【题型】解答题　【知识点】解析几何　【难度】hard
已知椭圆 \(\Gamma: \frac{x^2}{4} + y^2 = 1\) 的左、右焦点分别为 \(F_1,F_2\)，右顶点为 \(A\)，上顶点为 \(B\)，设 \(P\) 为 \(\Gamma\) 上的一点。

\noindent
(1) 当 \(PF_1 \perp F_1F_2\) 时，求 \(|PF_2|\) 的值；

\noindent
(2) 若 \(P\) 点坐标为 \(\left(1,\frac{\sqrt{3}}{2}\right)\)，则在 \(\Gamma\) 上是否存在点 \(Q\) 使 \(\triangle APQ\) 的面积为 \(\frac{\sqrt{3}+1}{2}\)，若存在，请求出所有满足条件的点 \(Q\) 的坐标；若不存在，请说明理由；

\noindent
(3) 已知 \(D\) 点坐标为 \((0,m)\)，过点 \(P\) 和点 \(D\) 的直线 \(l\) 与椭圆 \(\Gamma\) 交于另一点 \(T\)，当直线 \(l\) 与 \(x\) 轴和 \(y\) 轴均不平行时，有 \(\overrightarrow{PT} \cdot (\overrightarrow{BP} + \overrightarrow{BT}) = 0\)，求实数 \(m\) 的取值范围。
【解答】
\noindent
【详解】（1）由椭圆方程知：$a=2$，$b=1$，$c=\sqrt{3}$，则 $F_1(-\sqrt{3},0)$，

\noindent
设 $P(-\sqrt{3},y_P)$，$\therefore \frac{3}{4} + y_P^2 = 1$，解得：$|y_P| = \frac{1}{2}$，即 $|PF_1| = \frac{1}{2}$，

\noindent
由椭圆定义知：$|PF_2| = 2a - |PF_1| = 4 - \frac{1}{2} = \frac{7}{2}$。

\noindent
（2）由（1）知：$A(2,0)$，

\noindent
$\because P\left(1,\frac{\sqrt{3}}{2}\right)$，$\therefore |AP| = \sqrt{(2-1)^2 + \left(0 - \frac{\sqrt{3}}{2}\right)^2} = \frac{\sqrt{7}}{2}$；

\noindent
若存在点 $Q$，使 $\triangle APQ$ 的面积为 $\frac{\sqrt{3}+1}{2}$，

\noindent
则点 $Q$ 到直线 $AP$ 的距离 $d = \frac{\sqrt{3}+1}{|AP|} = \frac{2\sqrt{21}+2\sqrt{7}}{7}$，

\noindent
$\because k_{AP} = \frac{\frac{\sqrt{3}}{2} - 0}{1 - 2} = -\frac{\sqrt{3}}{2}$，$\therefore \text{直线 } AP \text{ 方程为：} y = -\frac{\sqrt{3}}{2}(x-2)$，$\text{ 即 }$
\[
\sqrt{3}x + 2y - 2\sqrt{3} = 0,
\]
\noindent
设平行于直线 $AP$ 且到直线 $AP$ 的距离为 $\frac{2\sqrt{21}+2\sqrt{7}}{7}$ 的直线方程为 $\sqrt{3}x + 2y + q = 0$，
\[
\therefore \frac{|q + 2\sqrt{3}|}{\sqrt{7}} = \frac{2\sqrt{21}+2\sqrt{7}}{7}, \quad \text{解得：} \, q = 2 \text{ 或 } q = -2 - 4\sqrt{3};
\]
\noindent
当 $q = 2$ 时，直线方程为 $\sqrt{3}x + 2y + 2 = 0$，
由
\[
\begin{cases}
\sqrt{3}x + 2y + 2 = 0 \\
\frac{x^2}{4} + y^2 = 1
\end{cases}
\]
得：\(4x^2 + 4\sqrt{3}x = 0\)，解得：\(x = 0\) 或 \(x = -\sqrt{3}\)，

\(\therefore y = -1\) 或 \(y = \frac{1}{2}\)，\(\therefore\) 点 \(Q(0,-1)\) 或 \(Q\left(-\sqrt{3},\frac{1}{2}\right)\)；

当 \(q = -2 - 4\sqrt{3}\) 时，直线方程为 \(\sqrt{3}x + 2y - 2 - 4\sqrt{3} = 0\)，

由
\[
\begin{cases}
\sqrt{3}x + 2y - 2 - 4\sqrt{3} = 0 \\
\frac{x^2}{4} + y^2 = 1
\end{cases}
\]
得：\(x^2 - (6 + \sqrt{3})x + 12 + 4\sqrt{3} = 0\)，方程无解，

即直线 \(\sqrt{3}x + 2y - 2 - 4\sqrt{3} = 0\) 与椭圆 \(\Gamma\) 无交点，此时不存在满足题意的点 \(Q\)；

综上所述：存在满足条件的点 \(Q\)，\(Q\) 点坐标为 \((0,-1)\) 或 \(\left(-\sqrt{3},\frac{1}{2}\right)\)。

(3) 由题意可设直线 \(l: y = kx + m\)，\(P(x_1,y_1)\)，\(T(x_2,y_2)\)，

由
\[
\begin{cases}
y = kx + m \\
\frac{x^2}{4} + y^2 = 1
\end{cases}
\]
得：\((1 + 4k^2)x^2 + 8kmx + 4m^2 - 4 = 0\)，

\(\therefore \Delta = 16(1 + 4k^2 - m^2) > 0\)，即 \(k^2 > \frac{m^2 - 1}{4}\)，\(\therefore x_1 + x_2 = -\frac{8km}{1 + 4k^2}\)，\(x_1x_2 = \frac{4m^2 - 4}{1 + 4k^2}\)，

设线段 \(PT\) 中点为 \(G\)，则 \(\overrightarrow{BP} + \overrightarrow{BT} = 2\overrightarrow{BG}\)，\(\therefore \overrightarrow{PT} \cdot (\overrightarrow{BP} + \overrightarrow{BT}) = \overrightarrow{PT} \cdot 2\overrightarrow{BG} = 0\)，

\(\therefore PT \perp BG\)，又 \(G\) 为 \(PT\) 中点，\(\therefore |BP| = |BT|\)，

\(\because B(0,1)\)，\(\therefore (x_1 - 0)^2 + (y_1 - 1)^2 = (x_2 - 0)^2 + (y_2 - 1)^2\)，即

\[
x_1^2 + (kx_1 + m - 1)^2 = x_2^2 + (kx_2 + m - 1)^2, \ \therefore (1 + k^2)(x_1^2 - x_2^2) = 2k(m - 1)(x_2 - x_1),
\]

\(\because\) 直线 \(l\) 与 \(x\) 轴和 \(y\) 轴均不平行，\(\therefore x_2 - x_1 \neq 0\)，\(\therefore (1 + k^2)(x_1 + x_2) = -2k(m - 1)\)，

\[
\therefore -\frac{8km(1 + k^2)}{1 + 4k^2} = -2k(m - 1),
\]

整理可得：\(k^2 = -\frac{3m + 1}{4} > 0 \Rightarrow m < -\frac{1}{3}\)，

\(\because k^2 > \frac{m^2 - 1}{4}\)，\(\therefore -\frac{3m + 1}{4} > \frac{m^2 - 1}{4}\)，解得：\(-3 < m < 0\)。
所以实数 \(m\) 的取值范围为 \(\left(-3,-\frac{1}{3}\right)\)。
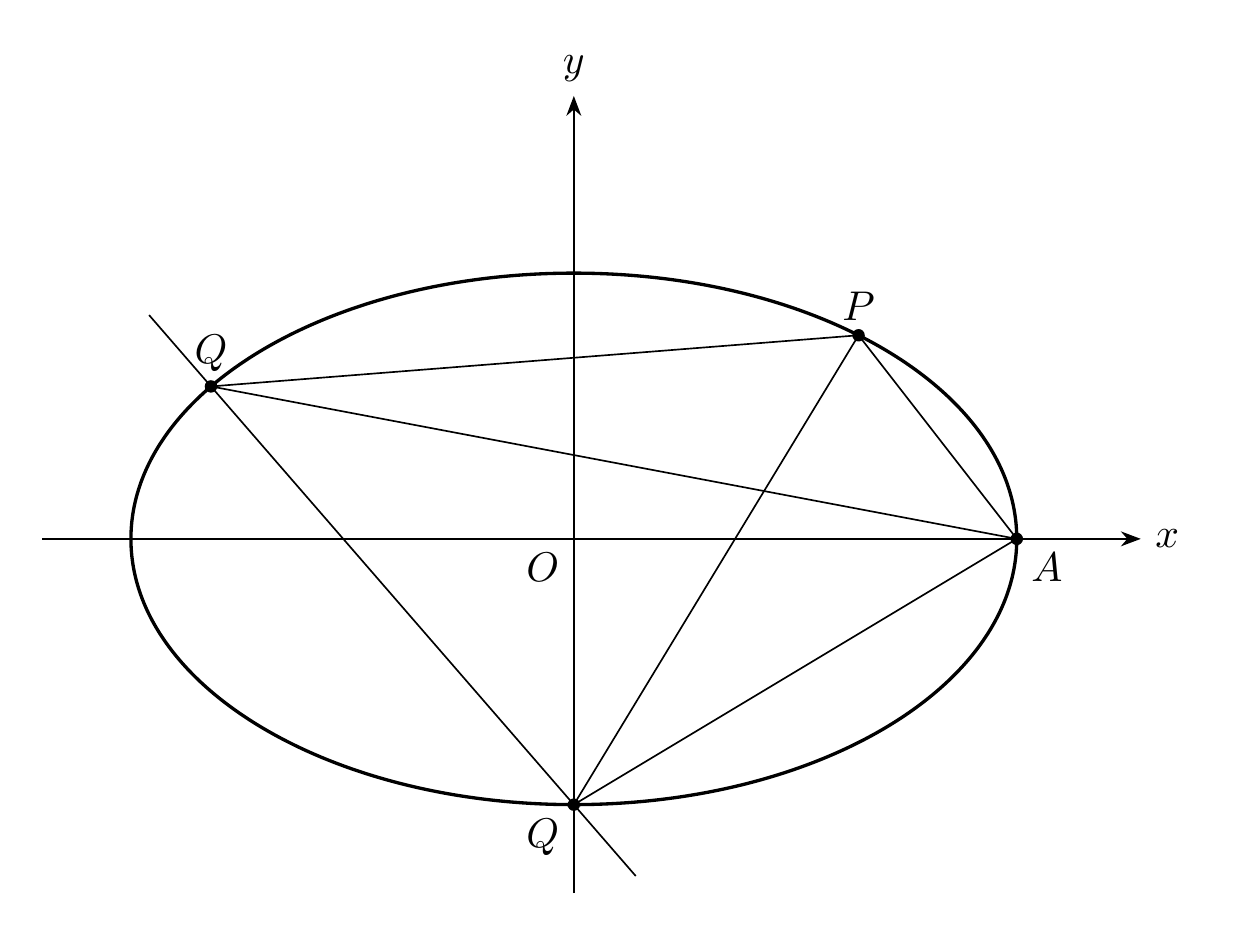
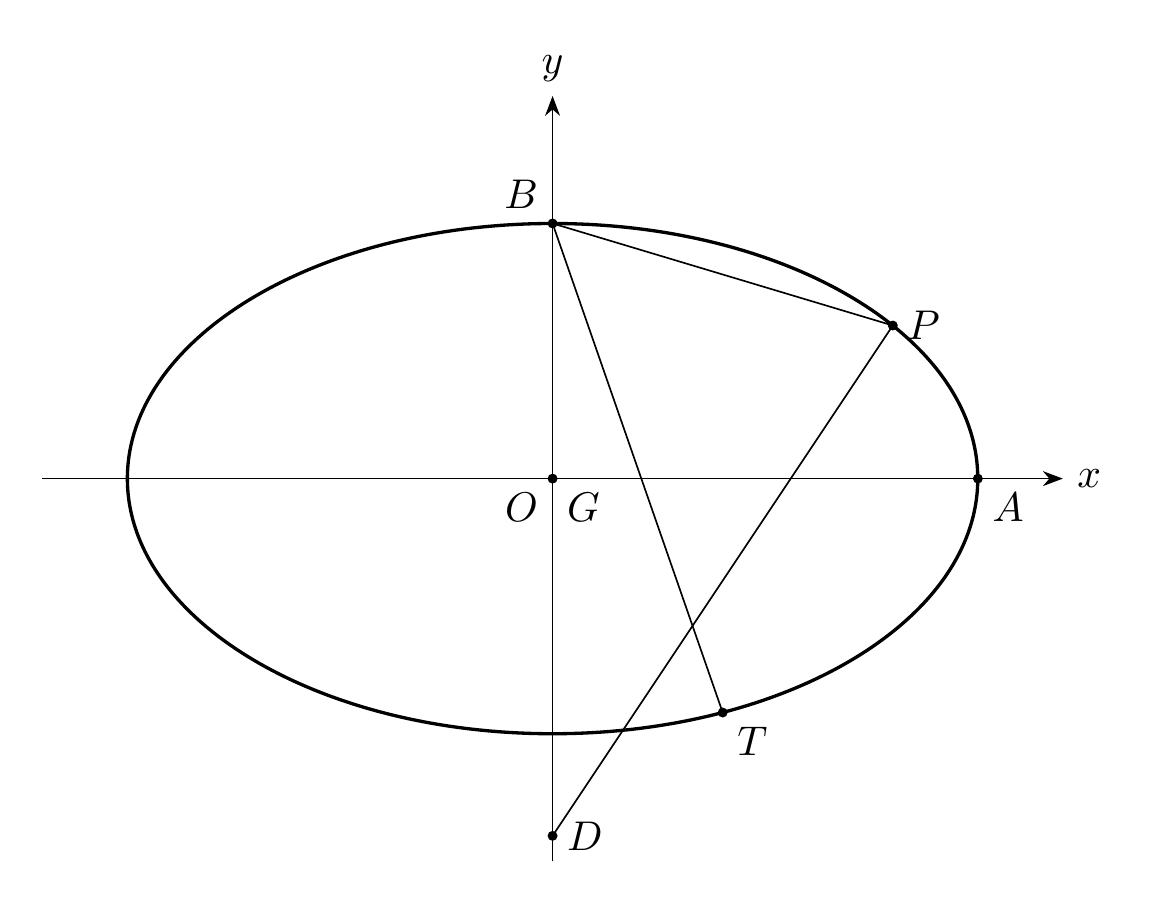